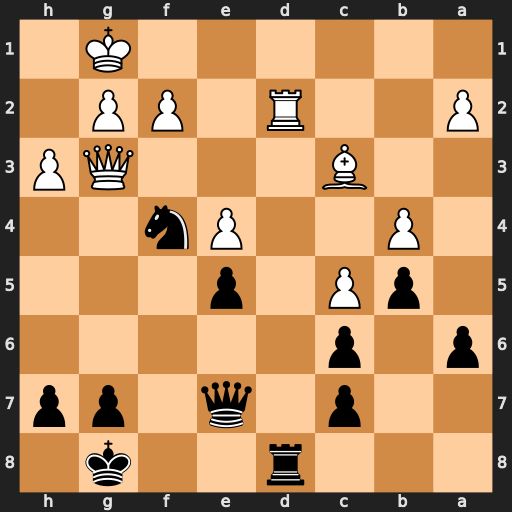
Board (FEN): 3r2k1/2p1q1pp/p1p5/1pP1p3/1P2Pn2/2B3QP/P2R1PP1/6K1
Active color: b
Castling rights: -
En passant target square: -
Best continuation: Rxd2 Bxd2 Ne2+ Kh2 Nxg3